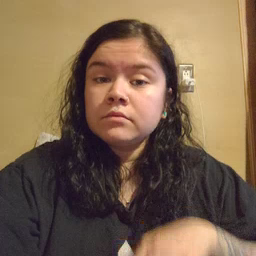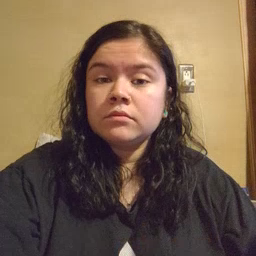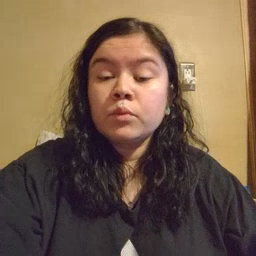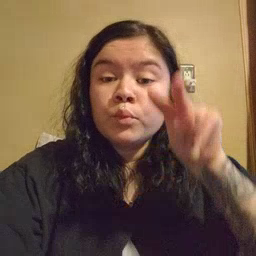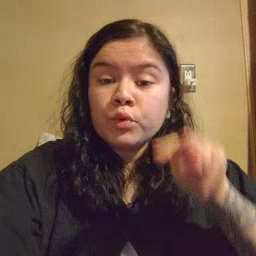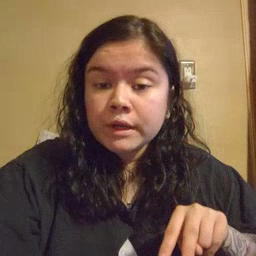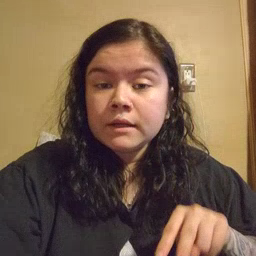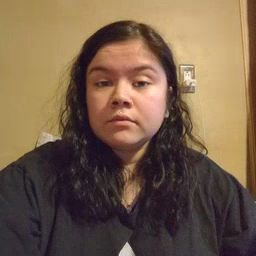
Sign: read